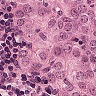
Metastatic tissue present: yes